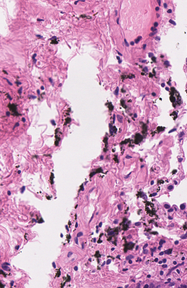
Tumor epithelial tissue: no
Tumor-associated stroma tissue: yes
Normal tissue: no